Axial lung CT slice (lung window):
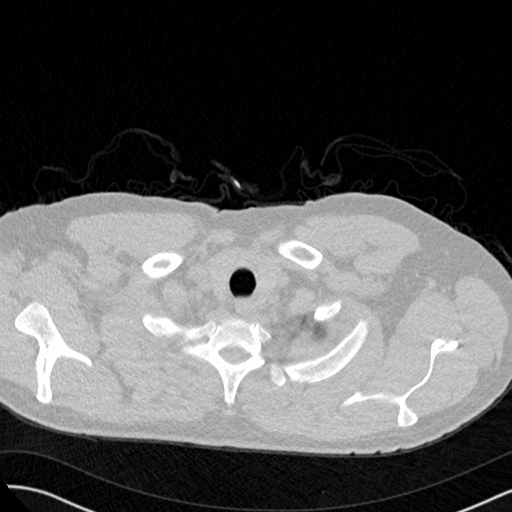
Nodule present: no